Field crop: maize
Growth stage: 2
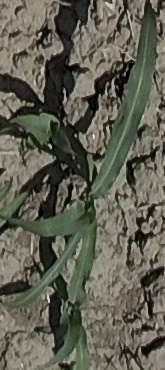
Species: sorghum